The image is a wavelet scalogram (time versus scale/frequency) of a rolling-element bearing's vibration signal. Based on the visible evidence, which condition applies: normal, inner_race, outer_race, ball?
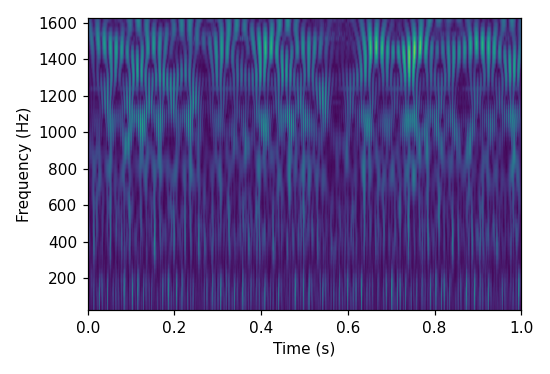
Answer: inner_race